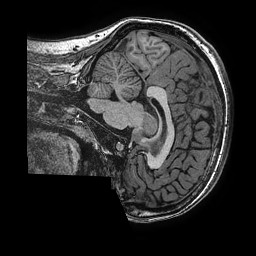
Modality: T1w
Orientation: sagittal
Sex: female
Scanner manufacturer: ge
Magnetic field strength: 3 T
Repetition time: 0.0077 s
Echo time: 0.003436 s